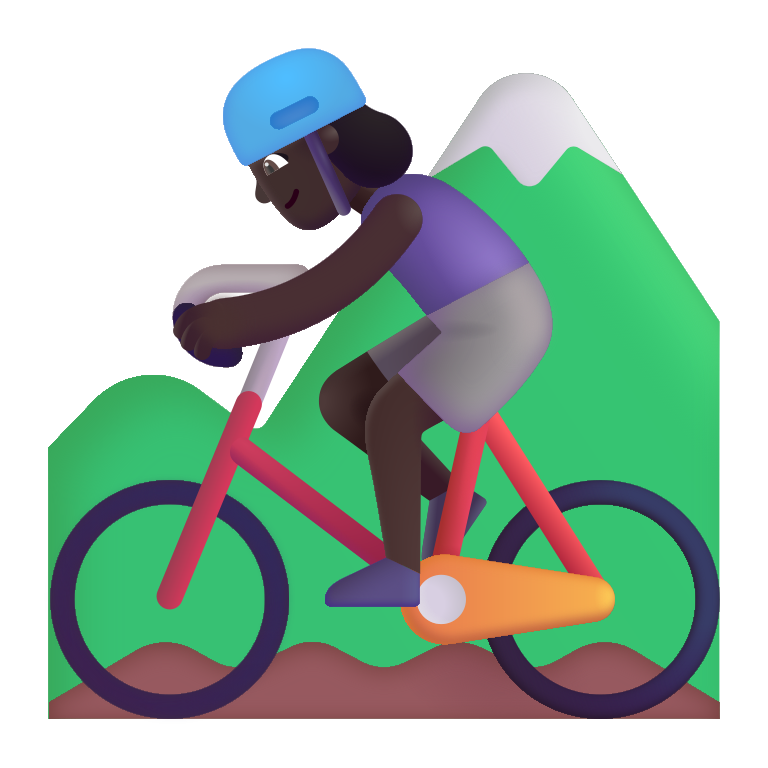
woman mountain biking color dark